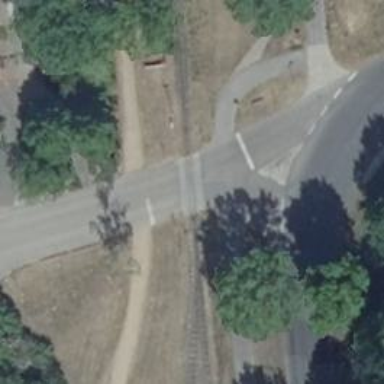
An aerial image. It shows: Railway level crossing.